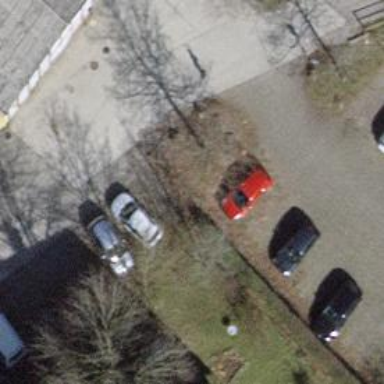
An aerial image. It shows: Car-sharing service available at this location.